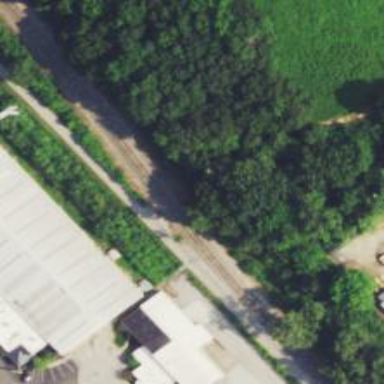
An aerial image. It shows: Railway track.